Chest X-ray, AP view. Patient: 66 years old, sex F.
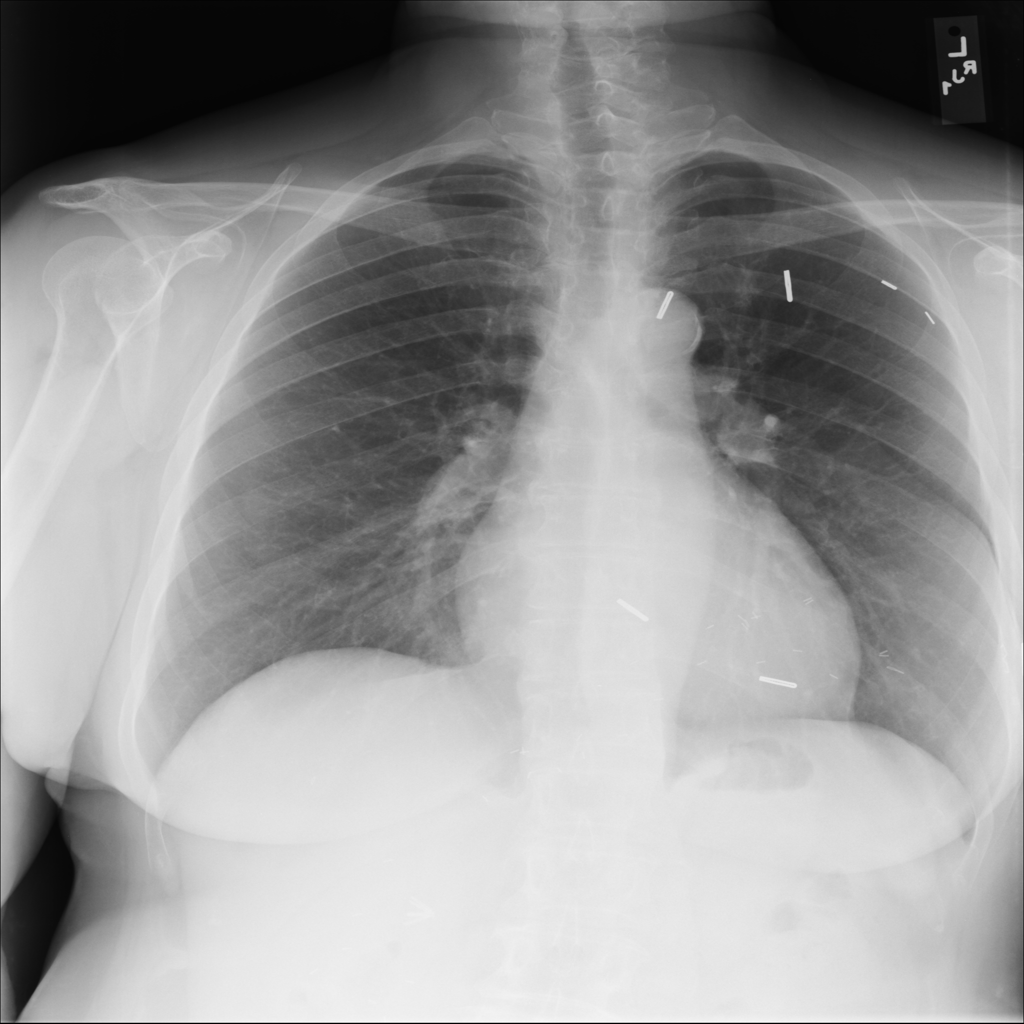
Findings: No Finding